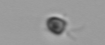
Label: Pyramimonas